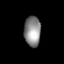
Tissue: lung
Cell type: Epithelial cells
Senescence score: 0.1378
Nuclear area (px): 488
Mean DAPI intensity: 139.285